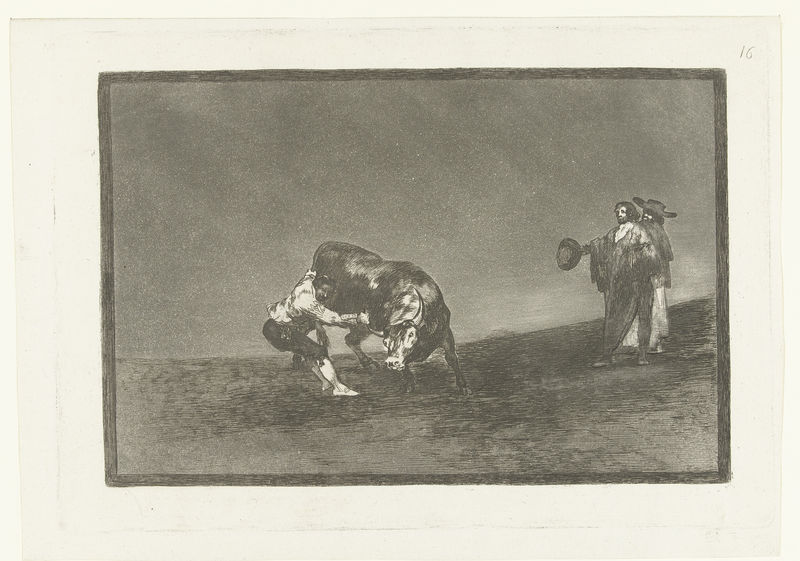
Titel: Dezelfde man werpt een stier omver in de arena van Madrid
Künstler: Francisco José de Goya y Lucientes
Standort: Amsterdam
Institution: Rijksmuseum
Schlagwörter: dunkel, gemälde, kampf, kopf, kämpfer, mann, umhang, menschen, frau, grau, hut, hüte, männer, schwarz, weiss, zeichnung, tier, wiese, bart, hemd, augen, rahmen, horn, feld, hügel, sonne, gewand, mantel, gewänder, paar, bauern, beine, spanien, zuschauer, fläche, graphik, rind, rand, kraft, goya, bauer, senke, barfuss, druck, druckgraphik, radierung, stich, jagd, stierkampf, kniebundhose, hörner, stier, torero, stahlstich, 16, wiederstand